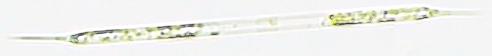
Label: Rhizosolenia